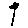
Label: flower